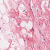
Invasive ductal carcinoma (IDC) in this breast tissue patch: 0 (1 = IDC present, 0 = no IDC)